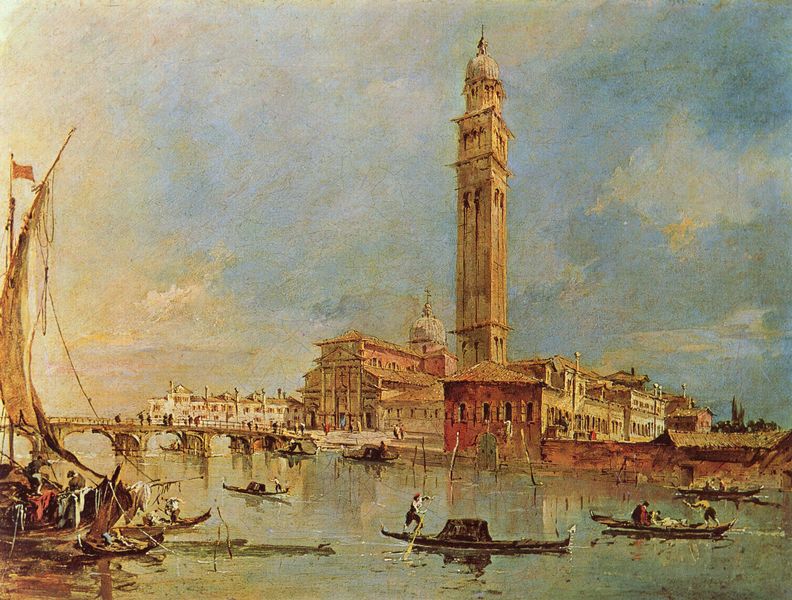
Titel: Vedute der Isola di San Pietro di Castello
Künstler: Francesco de' Guardi
Standort: Oeiras (bei Lisboa)
Institution: Sammlung Gulbenkian
Schlagwörter: baum, blau, gemälde, himmel, mann, meer, schatten, wasser, wolken, fluss, gelb, grün, impressionismus, kirchturm, landschaft, menschen, see, stadt, braun, fenster, hell, licht, pastell, blick, gebäude, haus, rot, wolke, leute, architektur, mensch, holland, häuser, spiegelung, brücke, gewässer, kanal, kirche, sonne, insel, händler, gotik, renaissance, boot, boote, turm, hellblau, schiff, schiffe, segel, segelboot, ansicht, fassade, fassaden, italien, ort, süden, vedute, venedig, fahne, fischer, flagge, mast, mauer, ziegel, läden, platz, hafen, anleger, kuppel, pier, ruderer, hoch, stadtansicht, stangen, antike, glockenturm, palast, palazzi, palazzo, dom, dachstuhl, kathedrale, glocke, doge, hmmel, poussin, marktplatz, spiegelungen, london, querschnitt, canaletto, campanile, lagune, basilika, kuppeö, canale grande, gondel, gondeln, gondoliere, markus, lido, dogenpalast, canal grande, campanille, pallazo, stadtansich, s. marco, dondoliere, marco, glockenstuhl, st. marco, geliebte stadt, san maggiore, stufen eingang, stmmung, mebnschen